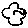
Label: cloud